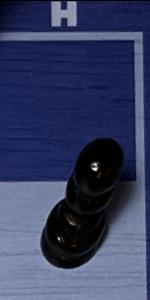
Label: Pawn_Black